Here is a 2-D grayscale rendering of raw bearing vibration samples (signal-to-image). Diagnose the bearing from this image, choosing from: normal, inner_race, outer_race, ball.
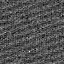
Answer: normal